Question:
The character pictured above was tweeted a few months ago by <URL> on computer security. In respect for SO, I will only post an image of it, but you get the idea. It's obviously not something you'd want spreading around your website and freaking out visitors.
Upon further inspection, the character appears to be a letter of the Thai alphabet combined with over 87 diacritics (is there even a limit?!). This got me thinking about security, localization, and how one might handle this sort of input. My searching lead me to <URL>:
'''
StringBuilder sb = new StringBuilder();
foreach (char c in "facade".Normalize(NormalizationForm.FormD))
{
if (char.GetUnicodeCategory(c) != UnicodeCategory.NonSpacingMark)
sb.Append(c);
}
Response.Write(sb.ToString()); // facade
'''
I can see how that this is would be useful in some cases, but in terms of user input, it would be stripping out ALL diacritics. As Kaplan points out, removing the diacritics in some languages can completely change the meaning to the word. This begs the question:
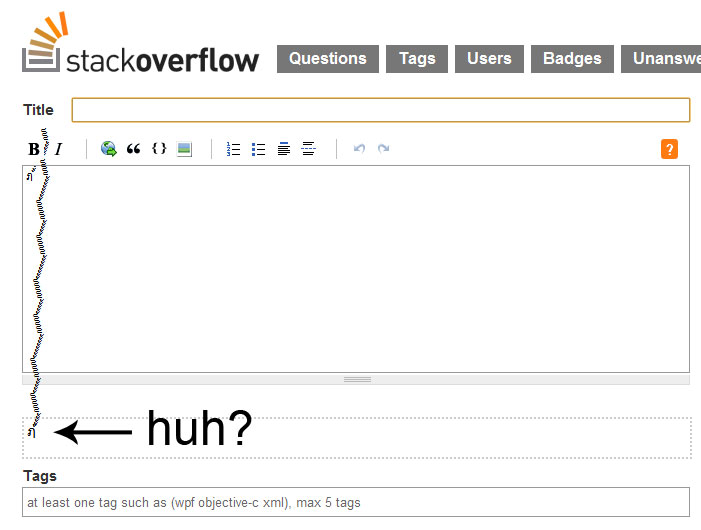
Answer: > is there even a limit?!
Not intrinsically in Unicode. There is the concept of a 'Stream-Safe' format in UAX-15 that sets a limit of 30 combiners... Unicode strings in general are not guaranteed to be Stream-Safe, but this could certainly be taken as a sign that Unicode don't intend to standardise new characters that would require a grapheme cluster longer than that.
30 is still an awful lot. The longest known natural-language grapheme cluster is the Tibetan <URL> at 1 base plus 8 combiners, so for now it would be reasonable to normalise to NFD and disallow any sequence of more than 8 combiners in a row.
If you only care about common Western European languages you can probably bring that down to 2. So potentially compromise somewhere between those.